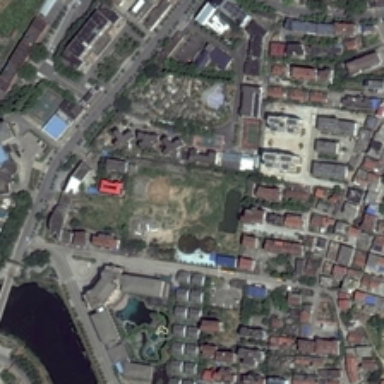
Many buildings and some green trees are near a river in a resort .